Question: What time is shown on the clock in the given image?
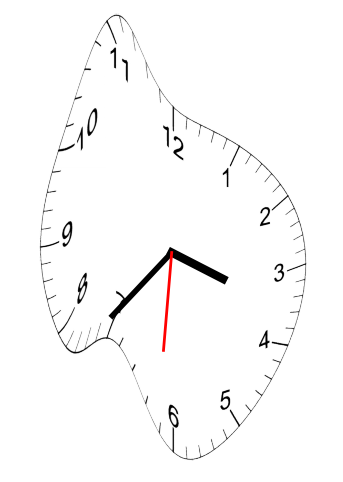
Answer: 03:36:31